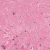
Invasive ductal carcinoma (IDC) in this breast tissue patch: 0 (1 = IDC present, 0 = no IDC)